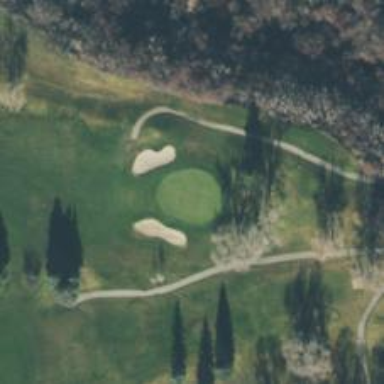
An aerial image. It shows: Golf hole.